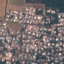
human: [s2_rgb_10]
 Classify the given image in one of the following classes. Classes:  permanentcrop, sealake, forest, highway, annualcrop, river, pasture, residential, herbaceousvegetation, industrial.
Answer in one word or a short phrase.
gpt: Residential